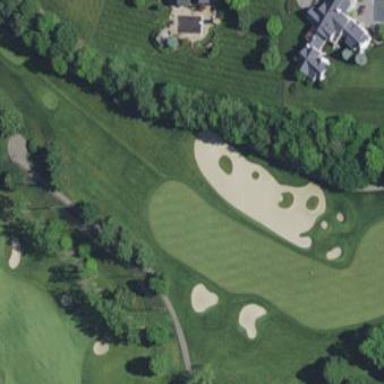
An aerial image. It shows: Sand bunker on golf course.